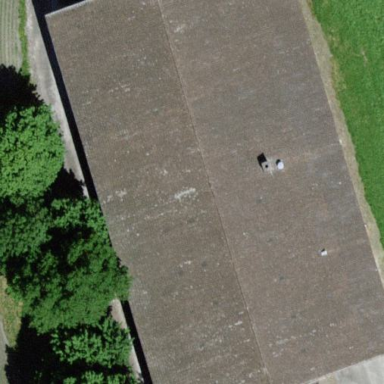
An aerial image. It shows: Farm auxiliary building.